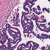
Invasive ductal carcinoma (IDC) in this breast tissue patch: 1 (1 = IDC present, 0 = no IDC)